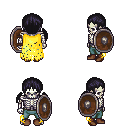
a pixel art fantasy rpg character, male body template, skeleton, yellow tattered cape, teal pants, raven twin-tailed hairstyle, brown shoes, shield, four views (front, back, left, right), 2x2 character sprite sheet, small pixel art, hard edges, no anti-aliasing